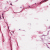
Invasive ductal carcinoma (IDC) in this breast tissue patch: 0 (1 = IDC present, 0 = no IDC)